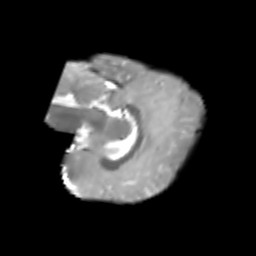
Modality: T2w
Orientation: sagittal
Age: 7
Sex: female
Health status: healthy